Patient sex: F
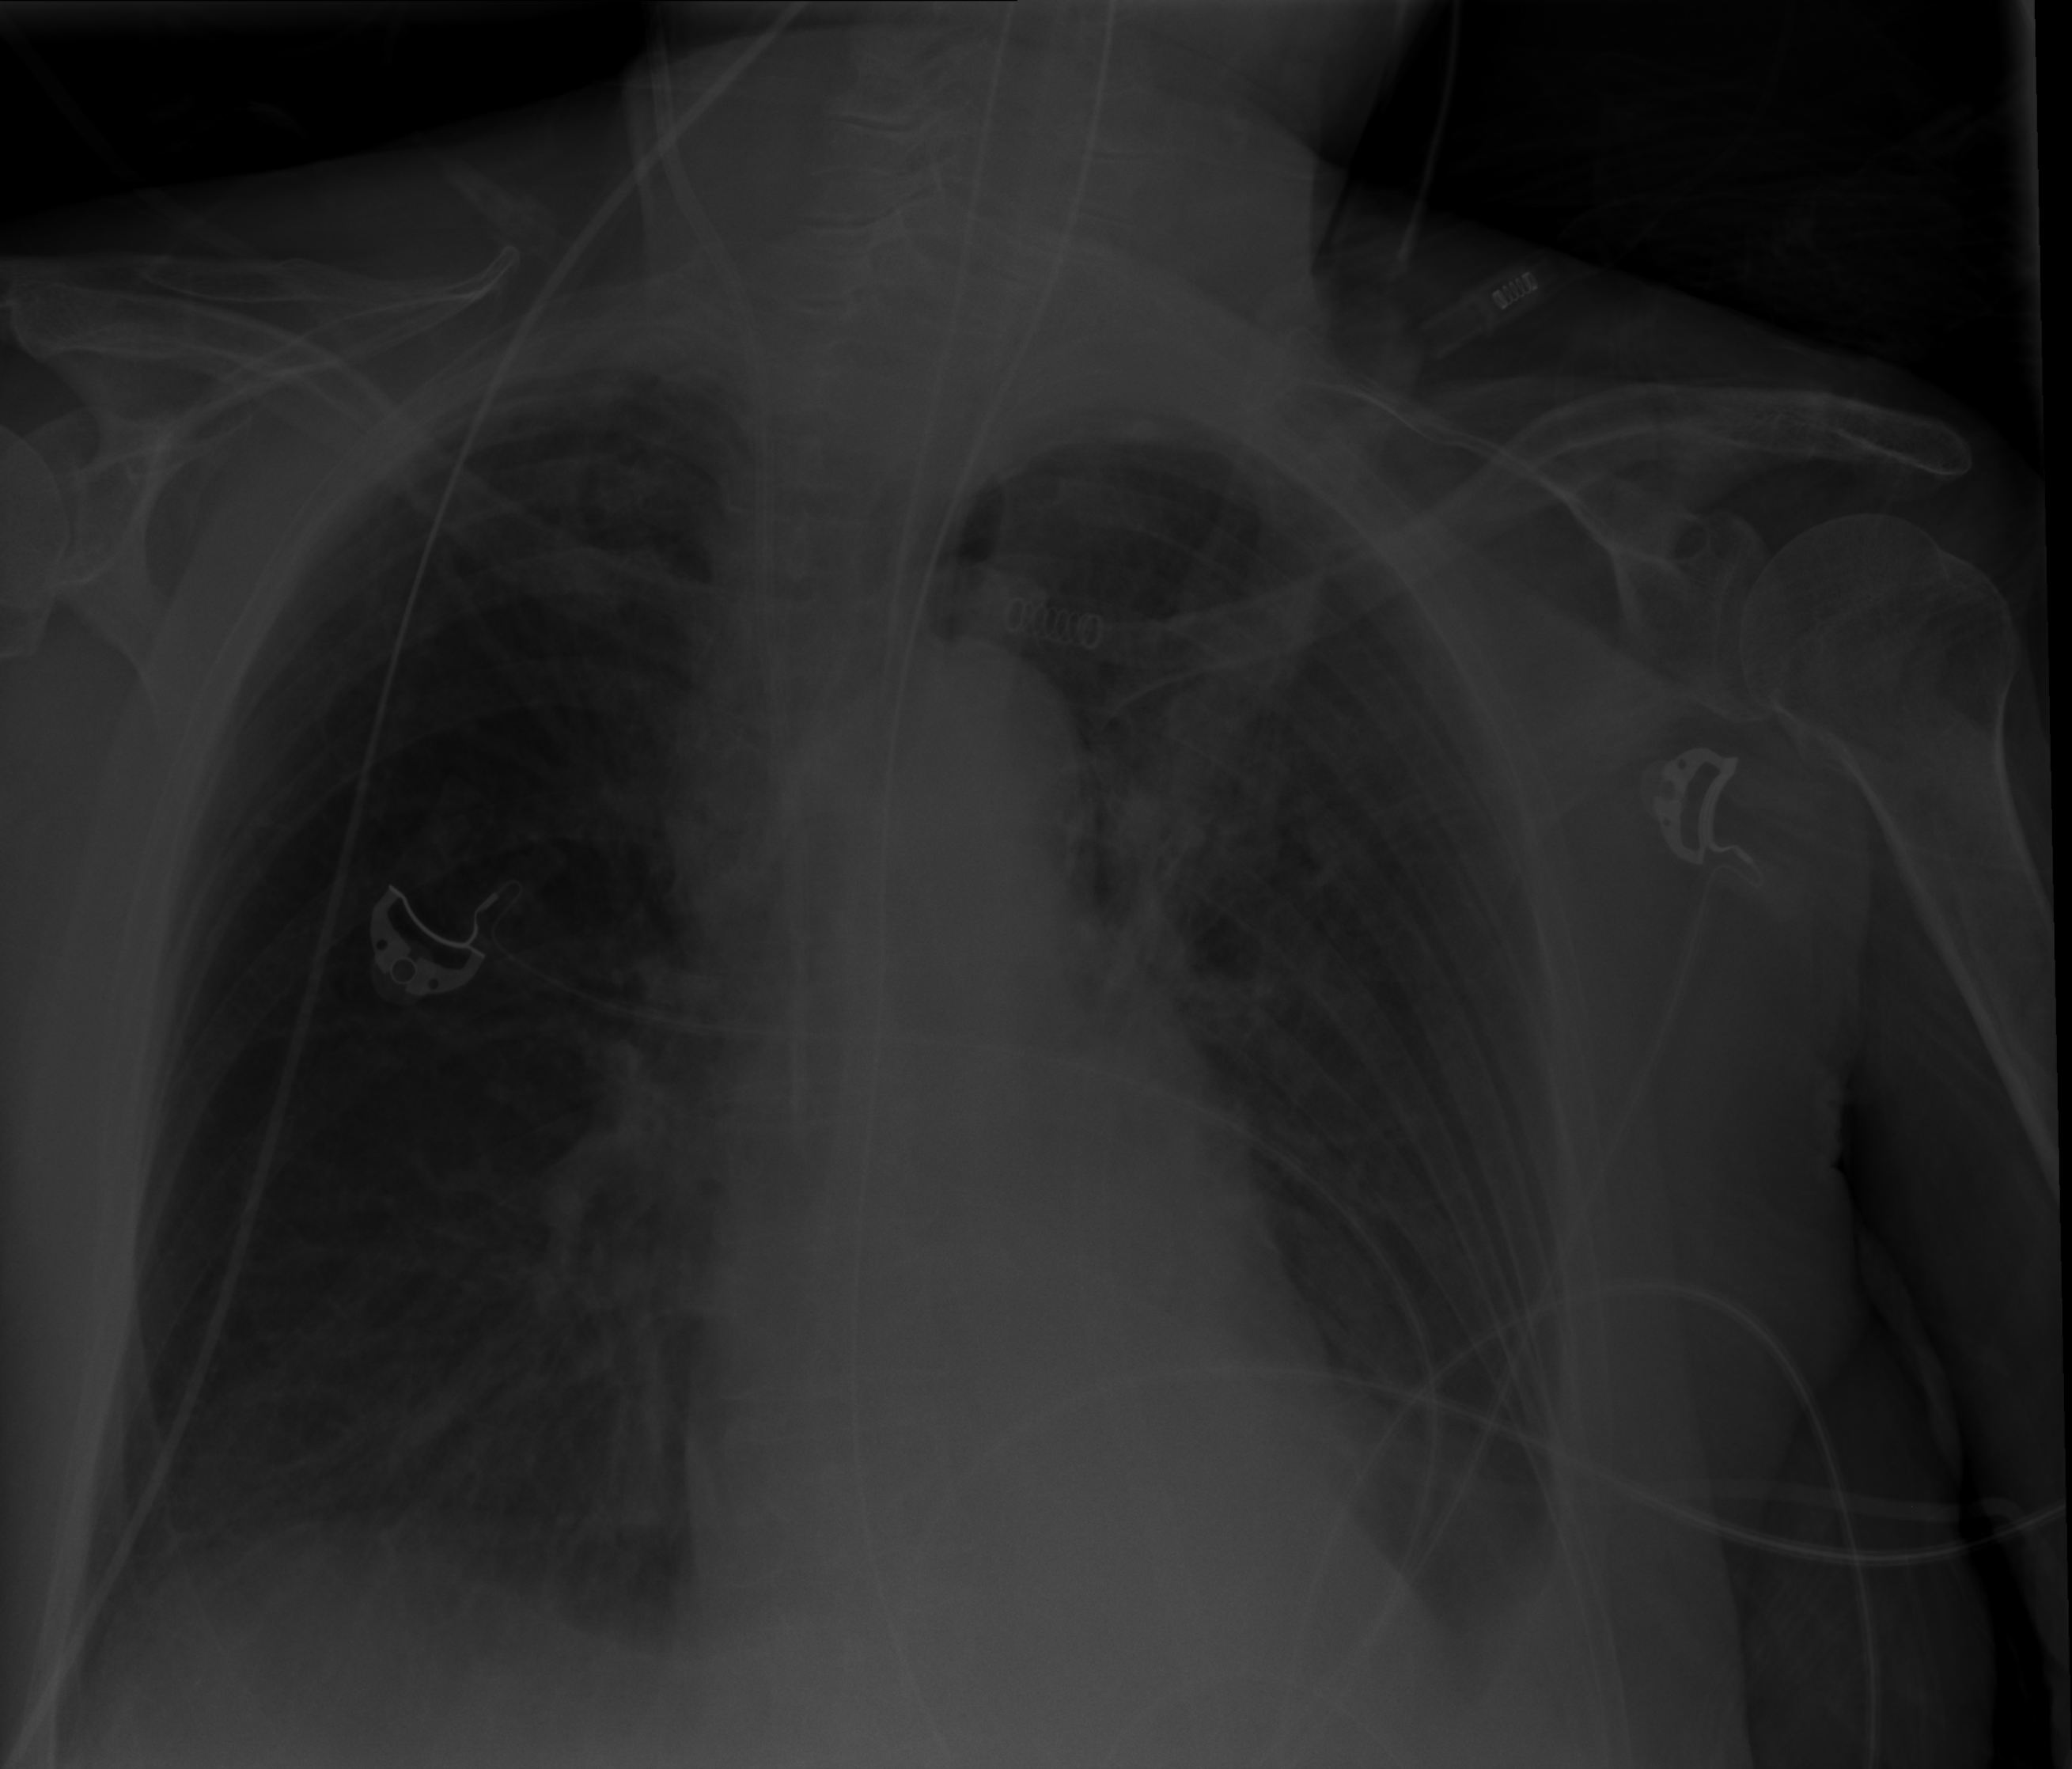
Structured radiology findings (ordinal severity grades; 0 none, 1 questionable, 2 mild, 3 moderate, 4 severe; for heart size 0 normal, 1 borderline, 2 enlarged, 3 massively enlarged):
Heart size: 0
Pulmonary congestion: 0
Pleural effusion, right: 1
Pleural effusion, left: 2
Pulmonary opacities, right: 0
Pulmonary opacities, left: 2
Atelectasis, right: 2
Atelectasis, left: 2